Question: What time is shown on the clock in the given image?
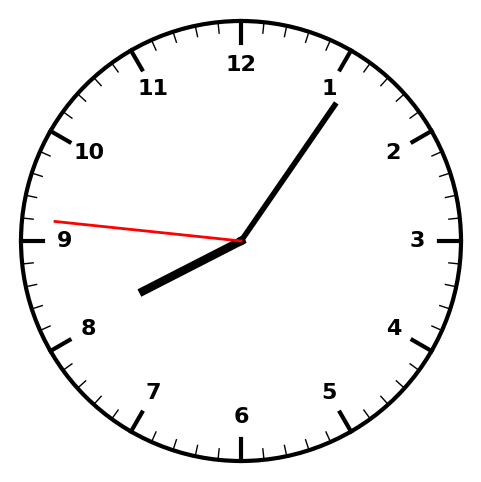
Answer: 08:05:46